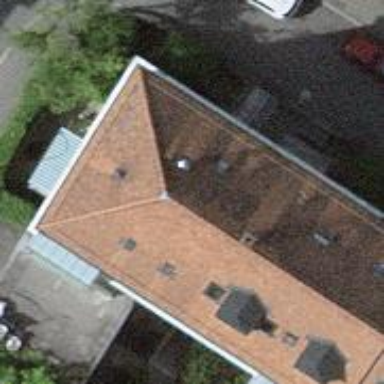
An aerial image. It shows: Flat-roofed garage building.